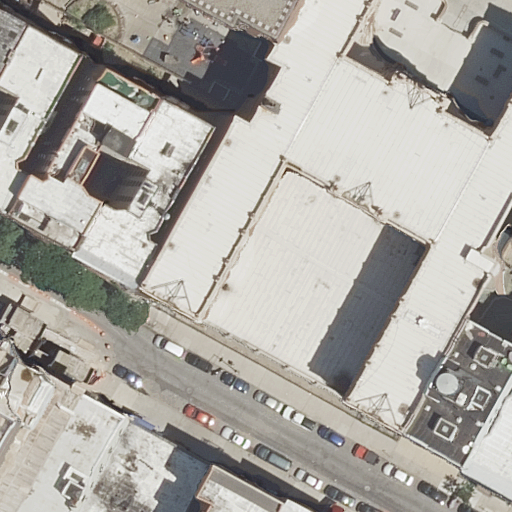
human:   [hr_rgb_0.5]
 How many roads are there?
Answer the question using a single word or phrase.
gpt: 4

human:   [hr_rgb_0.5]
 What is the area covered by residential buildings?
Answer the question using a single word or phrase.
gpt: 2820m2

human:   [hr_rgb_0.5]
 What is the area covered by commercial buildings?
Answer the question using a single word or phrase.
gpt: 0m2

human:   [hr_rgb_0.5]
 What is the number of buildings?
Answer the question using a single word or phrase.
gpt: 13

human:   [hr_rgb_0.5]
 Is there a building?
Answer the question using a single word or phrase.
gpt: yes

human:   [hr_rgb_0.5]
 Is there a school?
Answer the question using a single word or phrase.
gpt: yes

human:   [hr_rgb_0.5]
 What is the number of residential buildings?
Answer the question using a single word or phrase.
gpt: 10

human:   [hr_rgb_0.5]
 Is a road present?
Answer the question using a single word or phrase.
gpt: yes

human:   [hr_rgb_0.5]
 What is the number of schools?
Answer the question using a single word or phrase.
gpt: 2

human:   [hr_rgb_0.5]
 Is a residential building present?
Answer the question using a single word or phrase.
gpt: yes

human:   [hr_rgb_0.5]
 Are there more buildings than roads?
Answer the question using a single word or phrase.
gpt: yes

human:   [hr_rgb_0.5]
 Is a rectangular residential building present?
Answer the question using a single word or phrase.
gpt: yes

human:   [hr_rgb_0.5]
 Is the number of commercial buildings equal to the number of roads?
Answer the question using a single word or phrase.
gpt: no

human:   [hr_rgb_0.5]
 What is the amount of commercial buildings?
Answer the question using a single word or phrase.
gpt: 0

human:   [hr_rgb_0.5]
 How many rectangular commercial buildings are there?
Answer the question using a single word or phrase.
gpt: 0

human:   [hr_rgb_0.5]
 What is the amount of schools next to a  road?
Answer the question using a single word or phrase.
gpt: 2

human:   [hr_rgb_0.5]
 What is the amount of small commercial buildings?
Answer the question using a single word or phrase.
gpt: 0

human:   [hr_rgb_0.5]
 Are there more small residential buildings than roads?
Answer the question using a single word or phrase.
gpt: no

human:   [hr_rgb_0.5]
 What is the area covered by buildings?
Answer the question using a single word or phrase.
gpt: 3223m2

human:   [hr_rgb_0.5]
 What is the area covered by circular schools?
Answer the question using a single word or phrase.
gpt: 0m2

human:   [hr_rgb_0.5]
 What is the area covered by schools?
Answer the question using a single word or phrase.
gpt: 361m2

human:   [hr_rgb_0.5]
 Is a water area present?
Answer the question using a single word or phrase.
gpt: no

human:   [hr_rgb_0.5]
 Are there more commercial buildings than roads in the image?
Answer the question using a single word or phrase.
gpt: no

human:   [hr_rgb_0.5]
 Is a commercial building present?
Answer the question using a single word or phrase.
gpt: no

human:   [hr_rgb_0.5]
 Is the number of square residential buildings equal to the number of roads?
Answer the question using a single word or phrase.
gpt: no

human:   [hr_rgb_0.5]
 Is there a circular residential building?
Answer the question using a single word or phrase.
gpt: no

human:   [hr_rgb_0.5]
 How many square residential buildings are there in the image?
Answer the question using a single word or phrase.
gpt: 0

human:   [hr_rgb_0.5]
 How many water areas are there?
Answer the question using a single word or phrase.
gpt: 0

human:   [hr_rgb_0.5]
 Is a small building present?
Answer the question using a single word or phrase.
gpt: yes

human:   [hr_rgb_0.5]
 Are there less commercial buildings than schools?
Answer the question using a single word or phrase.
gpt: yes

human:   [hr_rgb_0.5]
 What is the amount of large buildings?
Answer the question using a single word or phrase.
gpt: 1

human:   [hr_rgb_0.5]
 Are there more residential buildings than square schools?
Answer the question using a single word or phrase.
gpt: yes

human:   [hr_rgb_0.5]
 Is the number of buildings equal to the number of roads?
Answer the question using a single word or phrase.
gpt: no

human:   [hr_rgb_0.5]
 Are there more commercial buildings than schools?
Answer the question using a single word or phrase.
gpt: no

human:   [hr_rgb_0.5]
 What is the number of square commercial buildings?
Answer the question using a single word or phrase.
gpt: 0

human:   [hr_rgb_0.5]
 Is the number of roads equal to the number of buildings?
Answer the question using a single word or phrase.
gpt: no

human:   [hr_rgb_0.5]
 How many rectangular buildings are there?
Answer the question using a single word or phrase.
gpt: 6

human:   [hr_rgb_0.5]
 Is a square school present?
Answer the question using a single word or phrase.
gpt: no

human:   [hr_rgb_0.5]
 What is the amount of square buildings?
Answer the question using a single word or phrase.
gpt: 0

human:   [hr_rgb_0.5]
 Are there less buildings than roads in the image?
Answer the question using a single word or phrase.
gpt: no

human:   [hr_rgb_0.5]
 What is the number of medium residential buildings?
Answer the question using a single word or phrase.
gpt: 7

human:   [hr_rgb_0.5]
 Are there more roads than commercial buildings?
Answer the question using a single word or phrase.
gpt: yes

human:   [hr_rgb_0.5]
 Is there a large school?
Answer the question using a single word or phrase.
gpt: no

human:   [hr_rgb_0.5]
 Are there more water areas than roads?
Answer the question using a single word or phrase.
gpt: no

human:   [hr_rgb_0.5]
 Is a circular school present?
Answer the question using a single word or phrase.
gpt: no

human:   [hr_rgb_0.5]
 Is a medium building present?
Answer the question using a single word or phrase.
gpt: yes

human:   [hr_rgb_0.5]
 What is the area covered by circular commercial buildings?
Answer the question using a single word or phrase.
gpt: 0m2

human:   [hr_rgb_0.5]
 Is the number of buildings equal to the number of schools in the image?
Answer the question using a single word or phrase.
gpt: no

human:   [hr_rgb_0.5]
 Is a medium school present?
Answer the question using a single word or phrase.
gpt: yes

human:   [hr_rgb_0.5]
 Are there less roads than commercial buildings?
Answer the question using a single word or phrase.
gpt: no

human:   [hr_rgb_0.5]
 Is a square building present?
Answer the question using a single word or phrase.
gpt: no

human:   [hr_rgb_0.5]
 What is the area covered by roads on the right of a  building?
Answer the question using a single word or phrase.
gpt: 0m2

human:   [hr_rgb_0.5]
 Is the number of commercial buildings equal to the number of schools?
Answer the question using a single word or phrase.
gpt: no

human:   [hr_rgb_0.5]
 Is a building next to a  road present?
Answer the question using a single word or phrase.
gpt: yes

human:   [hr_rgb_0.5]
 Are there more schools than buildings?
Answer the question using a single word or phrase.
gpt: no

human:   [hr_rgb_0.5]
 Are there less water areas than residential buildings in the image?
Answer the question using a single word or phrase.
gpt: yes

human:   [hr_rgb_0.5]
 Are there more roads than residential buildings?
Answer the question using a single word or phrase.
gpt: no

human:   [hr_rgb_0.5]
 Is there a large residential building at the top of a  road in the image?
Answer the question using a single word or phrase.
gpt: no

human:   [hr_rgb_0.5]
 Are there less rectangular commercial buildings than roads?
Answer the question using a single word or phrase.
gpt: yes

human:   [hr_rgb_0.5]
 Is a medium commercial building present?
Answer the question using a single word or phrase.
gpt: no

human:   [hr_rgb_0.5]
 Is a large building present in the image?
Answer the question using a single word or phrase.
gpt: yes

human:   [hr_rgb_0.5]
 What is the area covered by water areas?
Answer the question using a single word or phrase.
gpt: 0m2

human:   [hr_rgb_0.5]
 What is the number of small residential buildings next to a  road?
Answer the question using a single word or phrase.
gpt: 2

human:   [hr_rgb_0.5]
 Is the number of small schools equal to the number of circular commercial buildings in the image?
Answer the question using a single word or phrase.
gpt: no